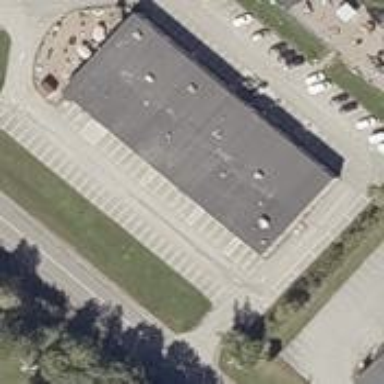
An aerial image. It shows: Commercial building.